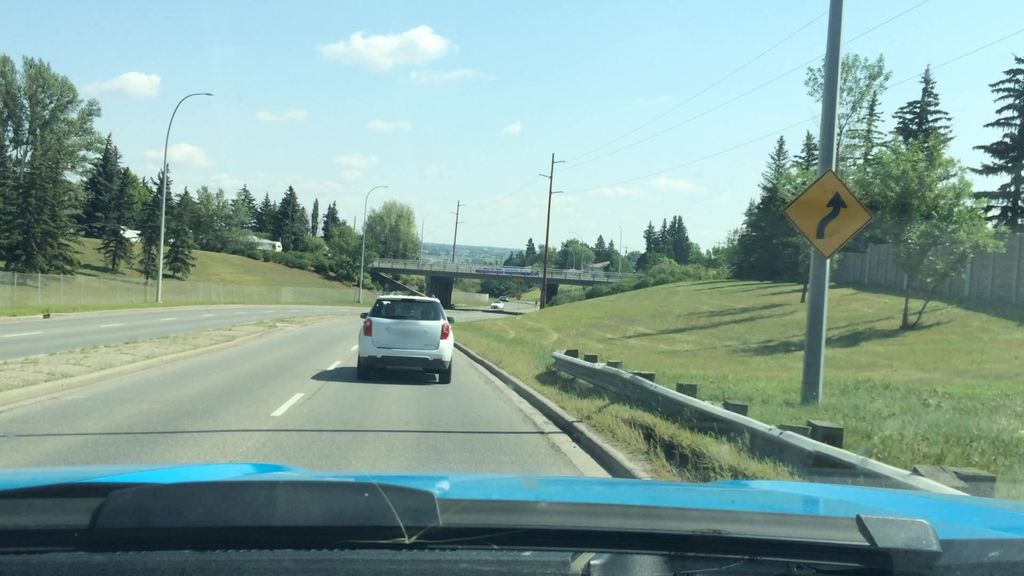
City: calgary